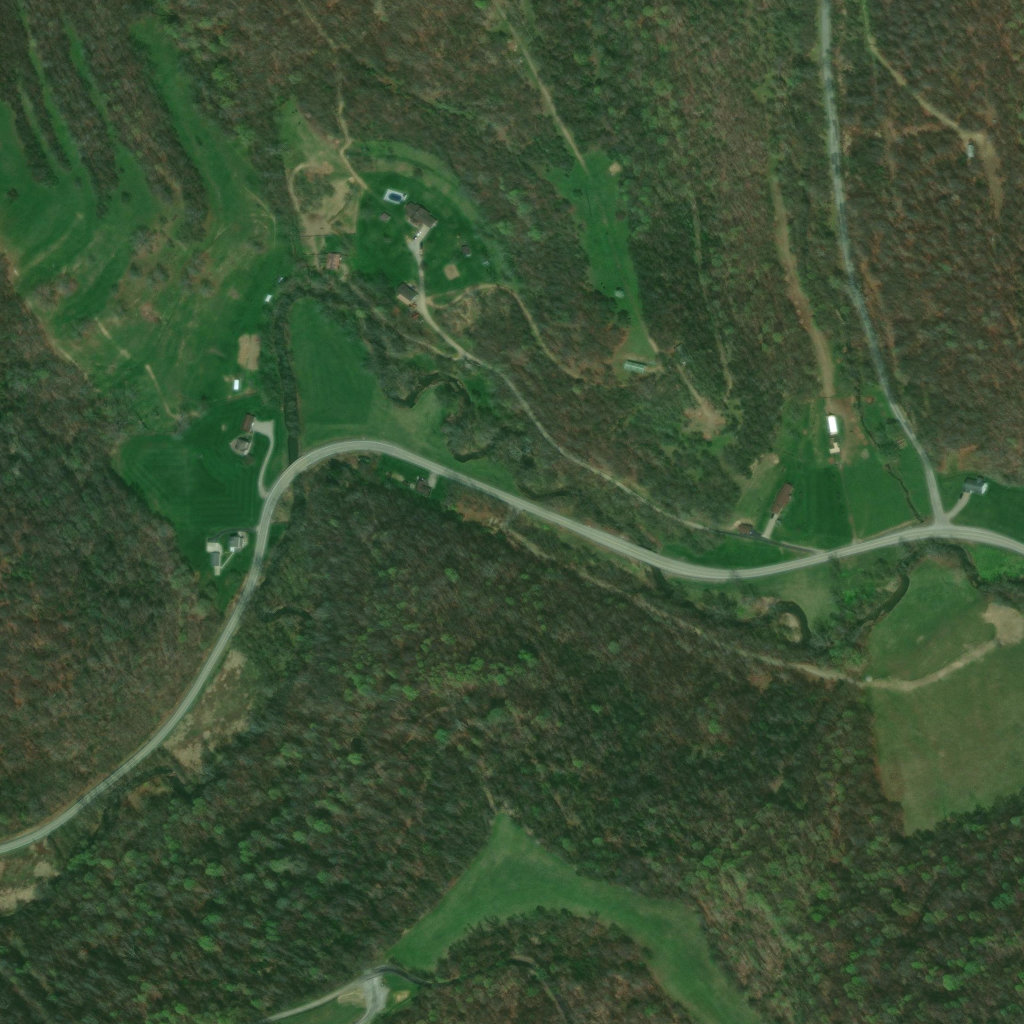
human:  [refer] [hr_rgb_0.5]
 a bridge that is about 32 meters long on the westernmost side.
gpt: <box>[[26, 44, 29, 47, 0]]</box>